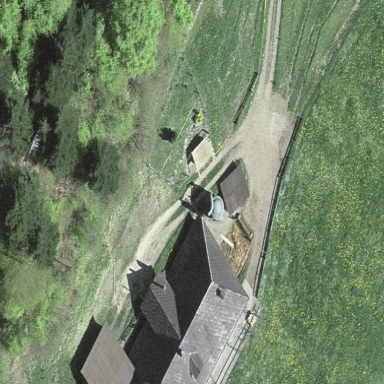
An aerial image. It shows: Farm building.